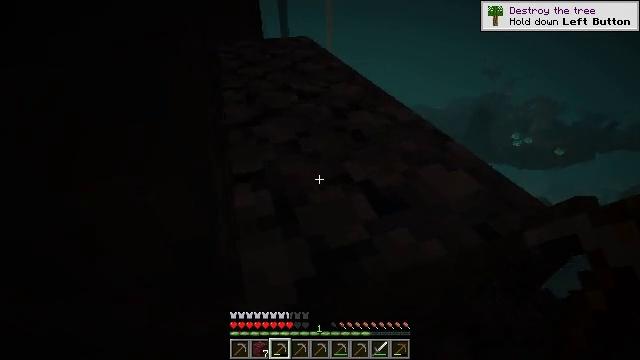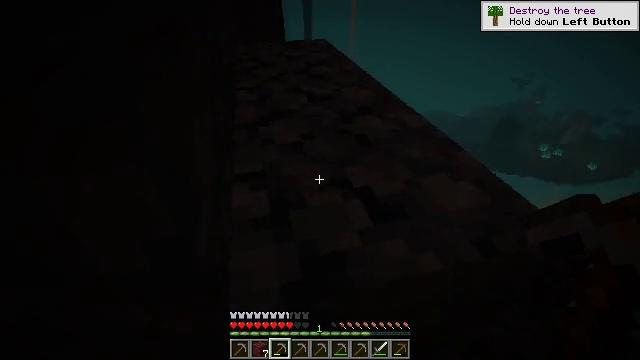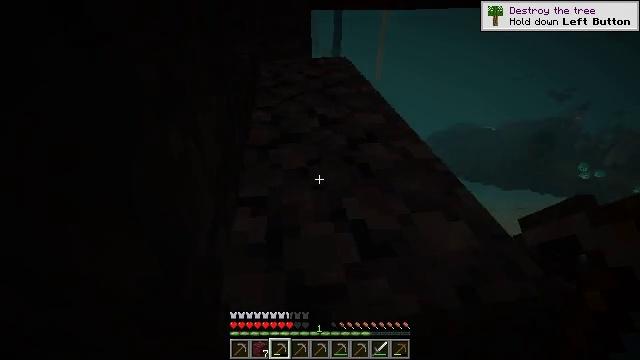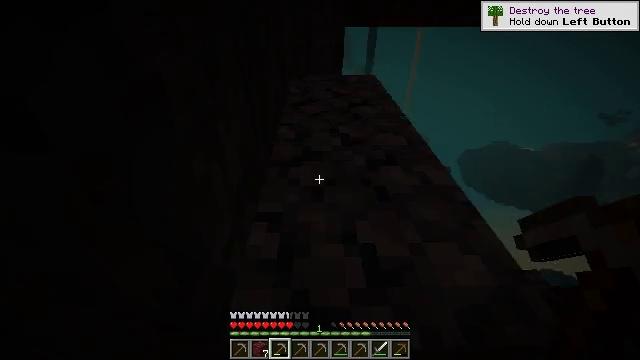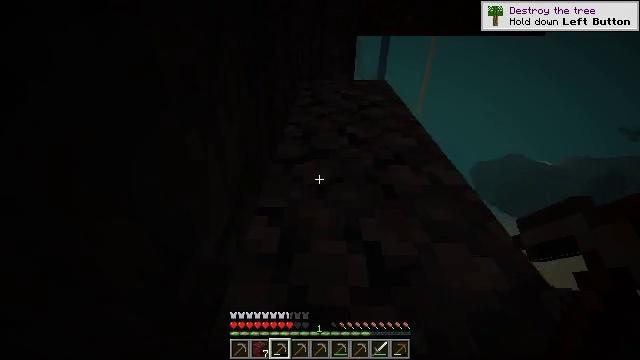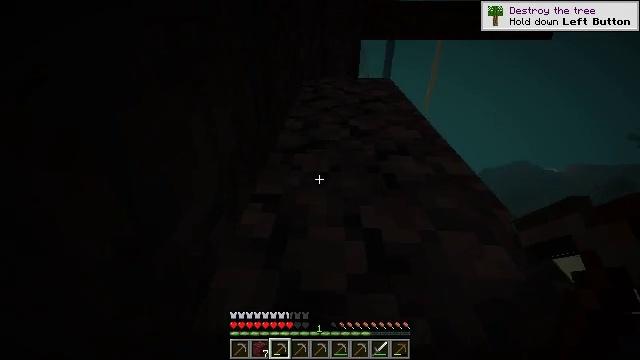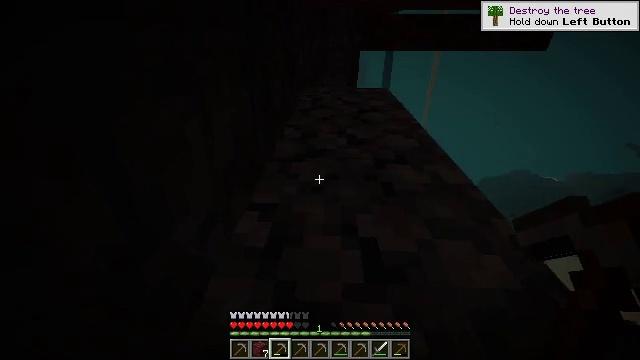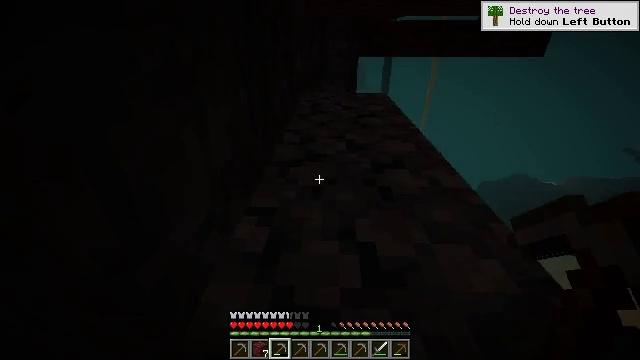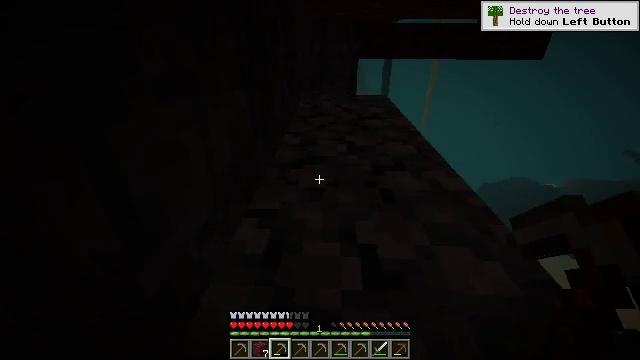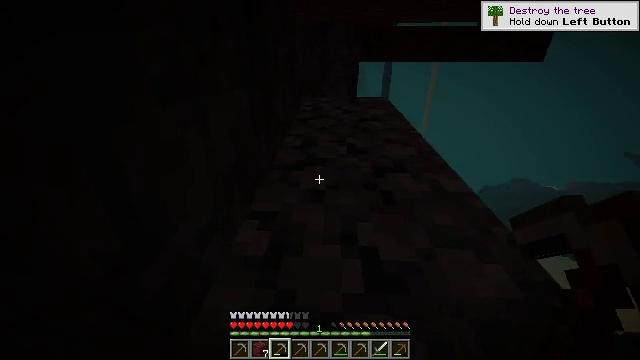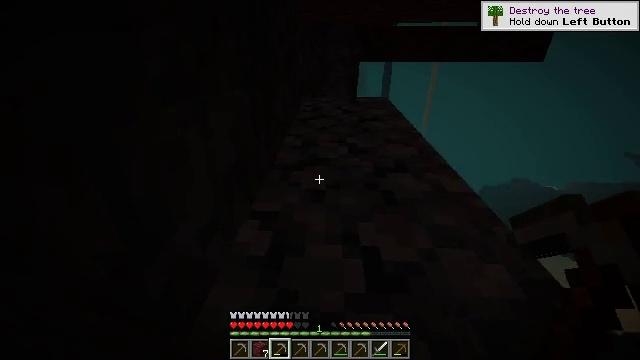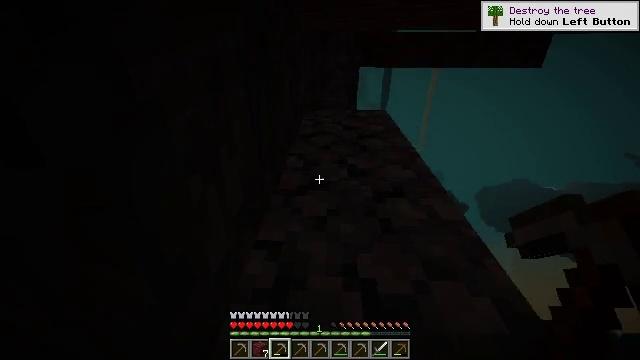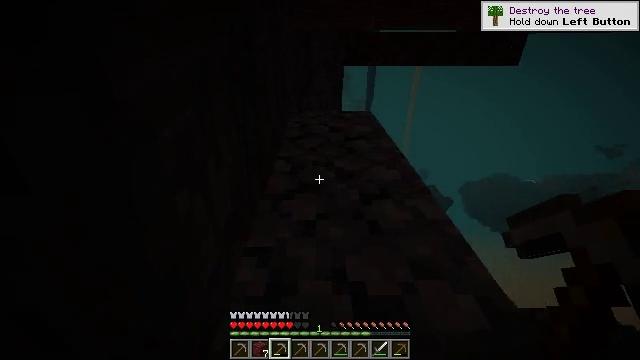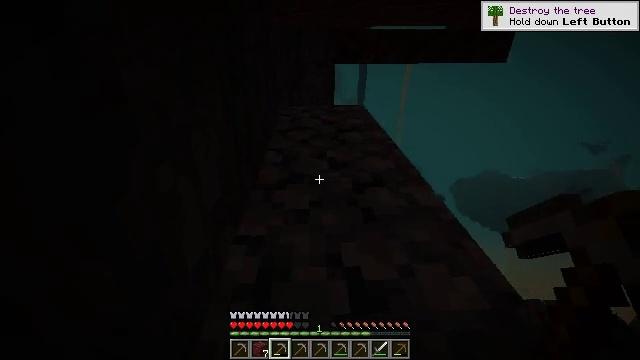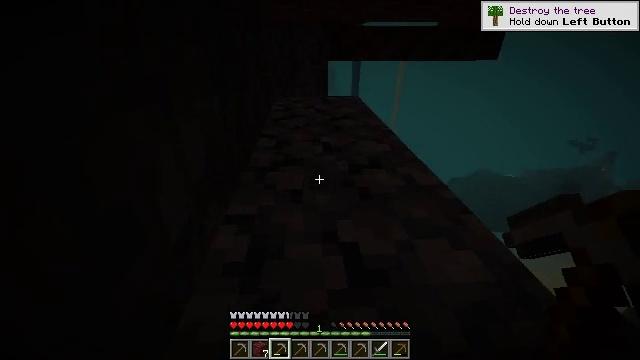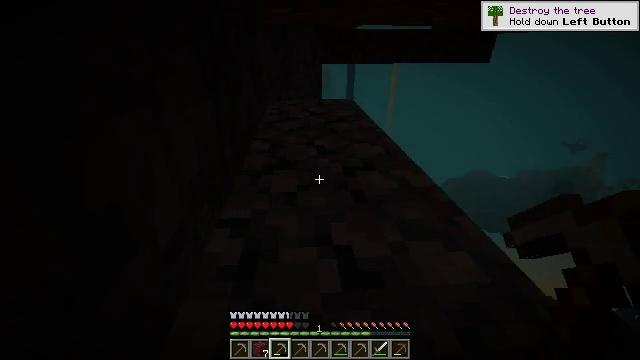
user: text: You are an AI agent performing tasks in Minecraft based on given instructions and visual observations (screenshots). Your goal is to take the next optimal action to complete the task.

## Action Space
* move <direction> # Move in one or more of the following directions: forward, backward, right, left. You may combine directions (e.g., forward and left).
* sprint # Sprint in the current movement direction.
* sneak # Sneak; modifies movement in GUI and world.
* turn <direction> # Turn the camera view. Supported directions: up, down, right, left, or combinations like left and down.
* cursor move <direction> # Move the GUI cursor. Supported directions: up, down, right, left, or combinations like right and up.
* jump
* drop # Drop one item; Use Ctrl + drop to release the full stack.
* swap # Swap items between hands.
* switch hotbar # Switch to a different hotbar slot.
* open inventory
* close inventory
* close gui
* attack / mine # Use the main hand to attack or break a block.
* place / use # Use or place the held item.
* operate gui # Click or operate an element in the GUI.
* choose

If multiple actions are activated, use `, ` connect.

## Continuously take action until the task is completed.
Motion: motion action
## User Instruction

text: Retrieve cracked polished blackstone bricks by mining.
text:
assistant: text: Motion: move forward, turn left
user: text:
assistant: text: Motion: move forward, turn left and up, jump
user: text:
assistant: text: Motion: move forward, turn left and up, jump
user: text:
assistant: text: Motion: move forward, turn left and up, jump
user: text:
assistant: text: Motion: move forward, turn left and up, jump
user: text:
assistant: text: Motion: move forward, turn up
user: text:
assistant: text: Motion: move forward, turn up
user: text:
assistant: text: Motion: move forward
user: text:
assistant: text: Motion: move forward
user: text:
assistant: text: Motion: move forward
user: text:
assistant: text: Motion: move forward, jump
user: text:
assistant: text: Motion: move forward, turn right, jump
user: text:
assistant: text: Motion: move forward, turn right, jump
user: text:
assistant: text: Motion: move forward, turn right, jump
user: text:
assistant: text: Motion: move forward, turn right, jump
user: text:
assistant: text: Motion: move forward
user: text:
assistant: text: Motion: move forward
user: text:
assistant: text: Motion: move forward
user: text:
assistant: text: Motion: move forward
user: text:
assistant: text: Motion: move forward, turn left, jump
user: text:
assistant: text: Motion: move forward, turn left, jump
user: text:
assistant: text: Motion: move forward, turn left, jump
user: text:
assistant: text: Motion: move forward, jump
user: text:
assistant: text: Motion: move forward, jump
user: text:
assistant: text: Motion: move forward, jump
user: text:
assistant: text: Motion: move forward
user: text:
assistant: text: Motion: move forward
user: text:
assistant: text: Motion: move forward, turn left
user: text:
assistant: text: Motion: move forward, turn left and down
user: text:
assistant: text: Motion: turn left and up